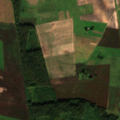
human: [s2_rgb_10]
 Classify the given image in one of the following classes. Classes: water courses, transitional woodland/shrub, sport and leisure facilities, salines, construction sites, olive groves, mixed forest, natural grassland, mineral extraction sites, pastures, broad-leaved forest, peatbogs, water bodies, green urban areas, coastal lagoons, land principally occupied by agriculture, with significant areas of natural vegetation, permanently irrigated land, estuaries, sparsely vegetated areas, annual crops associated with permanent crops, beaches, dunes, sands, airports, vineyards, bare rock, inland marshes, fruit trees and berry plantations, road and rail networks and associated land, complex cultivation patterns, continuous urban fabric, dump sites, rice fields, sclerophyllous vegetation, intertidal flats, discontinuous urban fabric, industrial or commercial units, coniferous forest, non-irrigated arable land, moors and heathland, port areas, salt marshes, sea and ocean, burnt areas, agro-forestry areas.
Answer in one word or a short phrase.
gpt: non-irrigated arable land, pastures, broad-leaved forest